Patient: sex M, age 35
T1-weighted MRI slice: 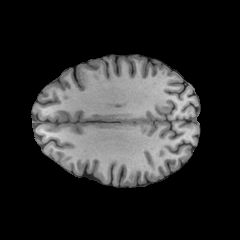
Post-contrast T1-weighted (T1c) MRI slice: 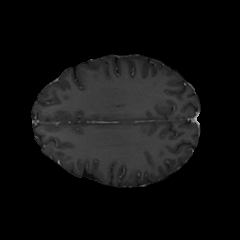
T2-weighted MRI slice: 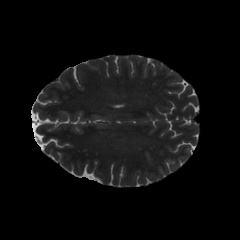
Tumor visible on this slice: no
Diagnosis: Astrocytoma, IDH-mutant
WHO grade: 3